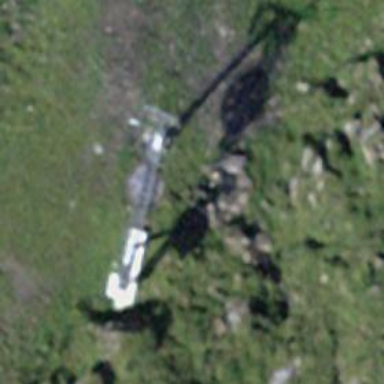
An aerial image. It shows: Pylon for aerialway.